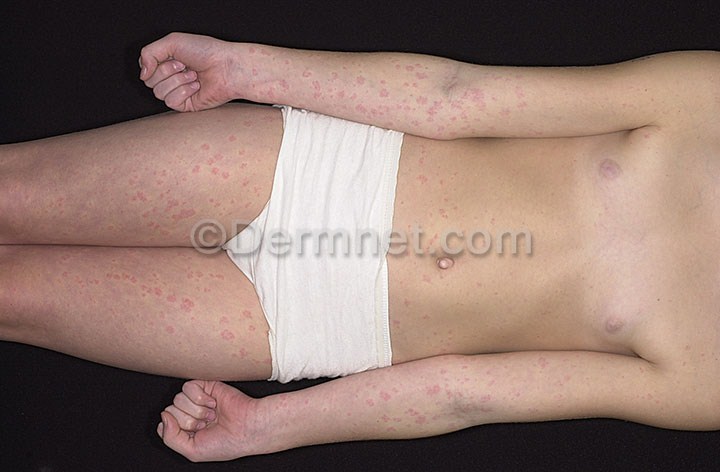
Disease: Exanthems and Drug Eruptions